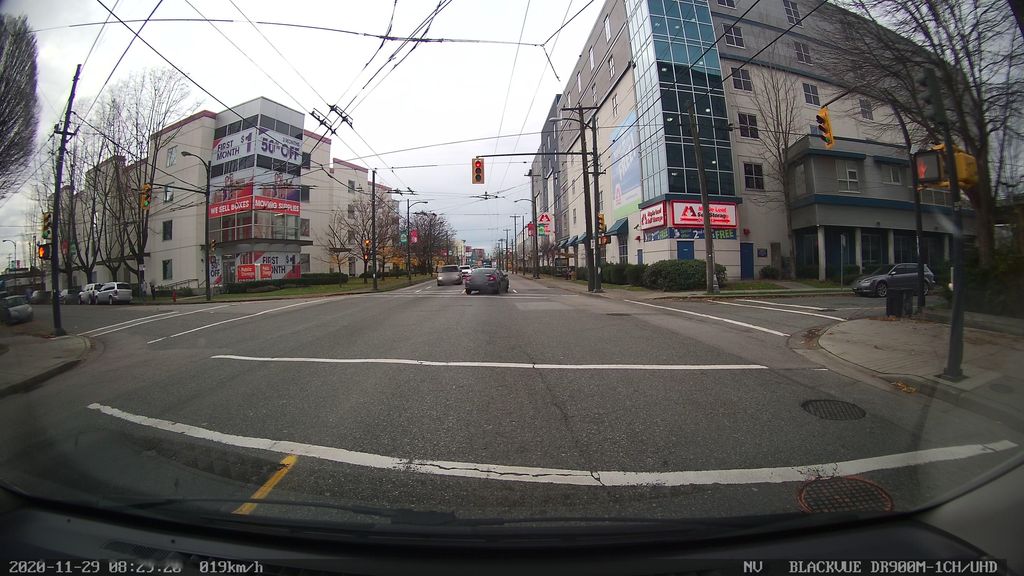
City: vancouver